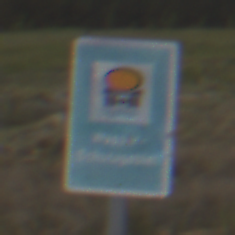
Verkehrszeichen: Wasserschutzgebiet
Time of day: Midday
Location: Outdoor (Nature)
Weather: Overcast
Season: NotSpecified
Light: Natural